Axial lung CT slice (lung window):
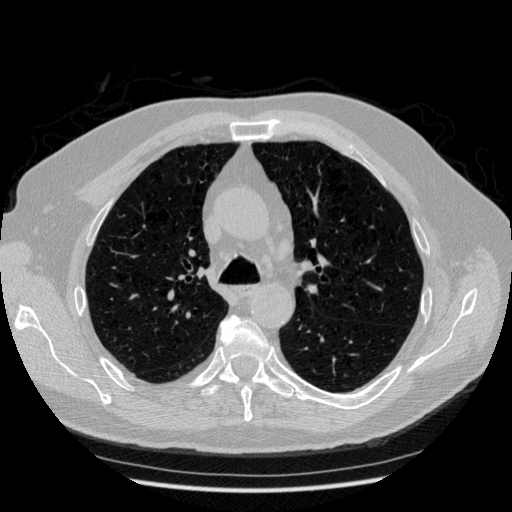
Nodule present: no